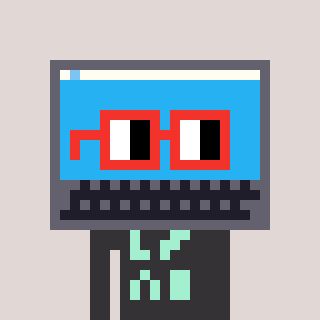
a pixel art character with square red glasses, a laptop-shaped head and a grayscale-colored body on a warm background